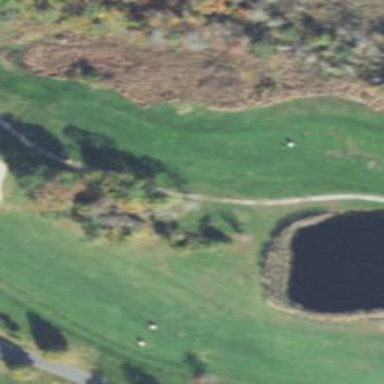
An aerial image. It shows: Grassy area designated as golf fairway.